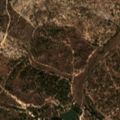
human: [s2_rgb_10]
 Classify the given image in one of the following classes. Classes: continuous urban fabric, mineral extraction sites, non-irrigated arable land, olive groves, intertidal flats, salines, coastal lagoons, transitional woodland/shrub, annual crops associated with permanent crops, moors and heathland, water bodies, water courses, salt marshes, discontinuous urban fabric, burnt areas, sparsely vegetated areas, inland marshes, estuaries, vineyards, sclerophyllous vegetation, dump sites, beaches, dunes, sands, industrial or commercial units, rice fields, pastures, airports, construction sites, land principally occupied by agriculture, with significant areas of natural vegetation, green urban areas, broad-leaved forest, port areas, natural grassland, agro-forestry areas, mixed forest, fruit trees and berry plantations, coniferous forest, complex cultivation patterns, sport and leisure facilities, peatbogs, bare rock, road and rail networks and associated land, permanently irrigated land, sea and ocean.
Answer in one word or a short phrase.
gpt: agro-forestry areas, broad-leaved forest, mixed forest